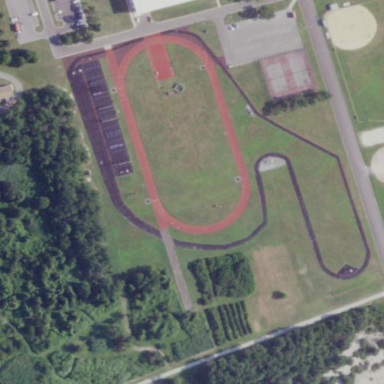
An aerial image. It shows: Track located within leisure land area.